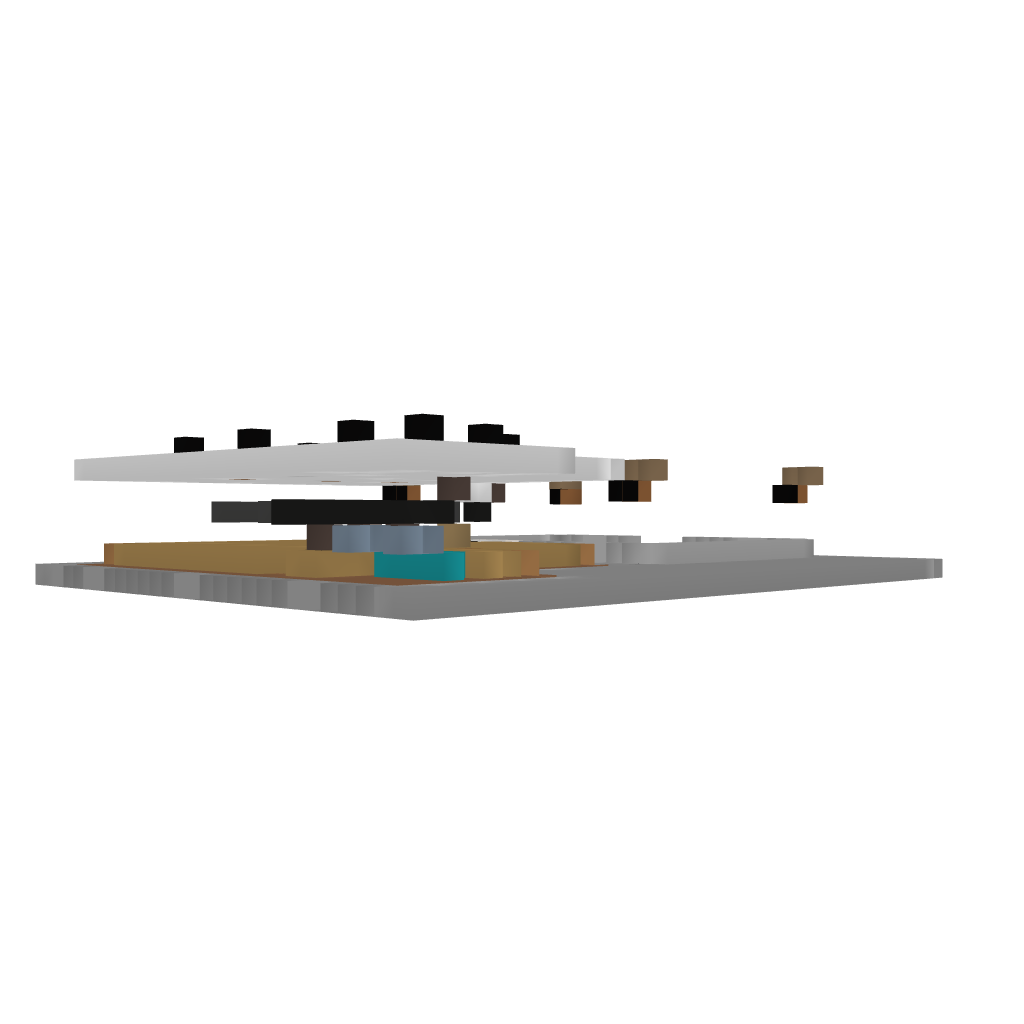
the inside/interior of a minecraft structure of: Minecraft Grocery Store